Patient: sex M, age 55
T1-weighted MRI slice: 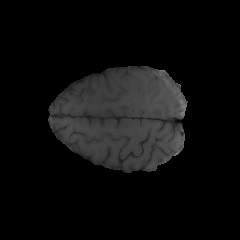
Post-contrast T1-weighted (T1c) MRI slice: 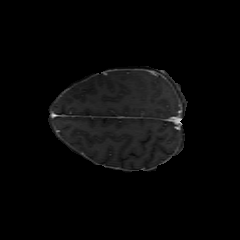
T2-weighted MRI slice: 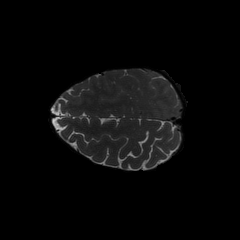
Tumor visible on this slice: no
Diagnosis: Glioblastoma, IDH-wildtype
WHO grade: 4